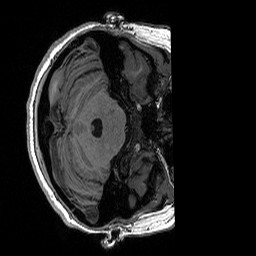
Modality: T1w
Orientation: axial
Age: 20
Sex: female
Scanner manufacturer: siemens
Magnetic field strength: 3 T
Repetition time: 2.53 s
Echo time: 0.0033 s